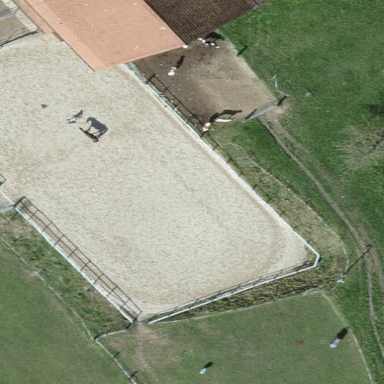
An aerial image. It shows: Equestrian pitch for leisure land use.